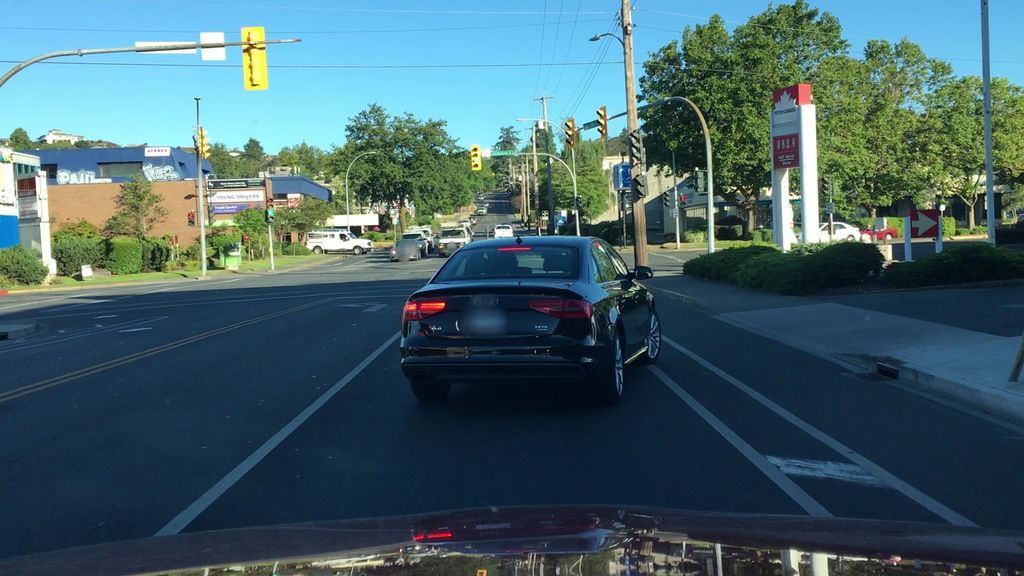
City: victoria